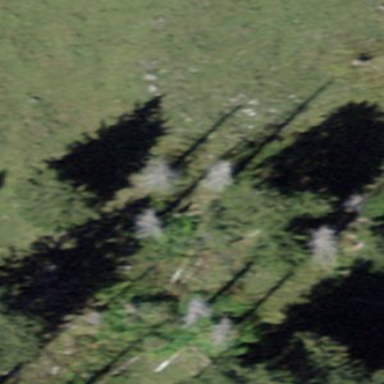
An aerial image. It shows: Forest area.